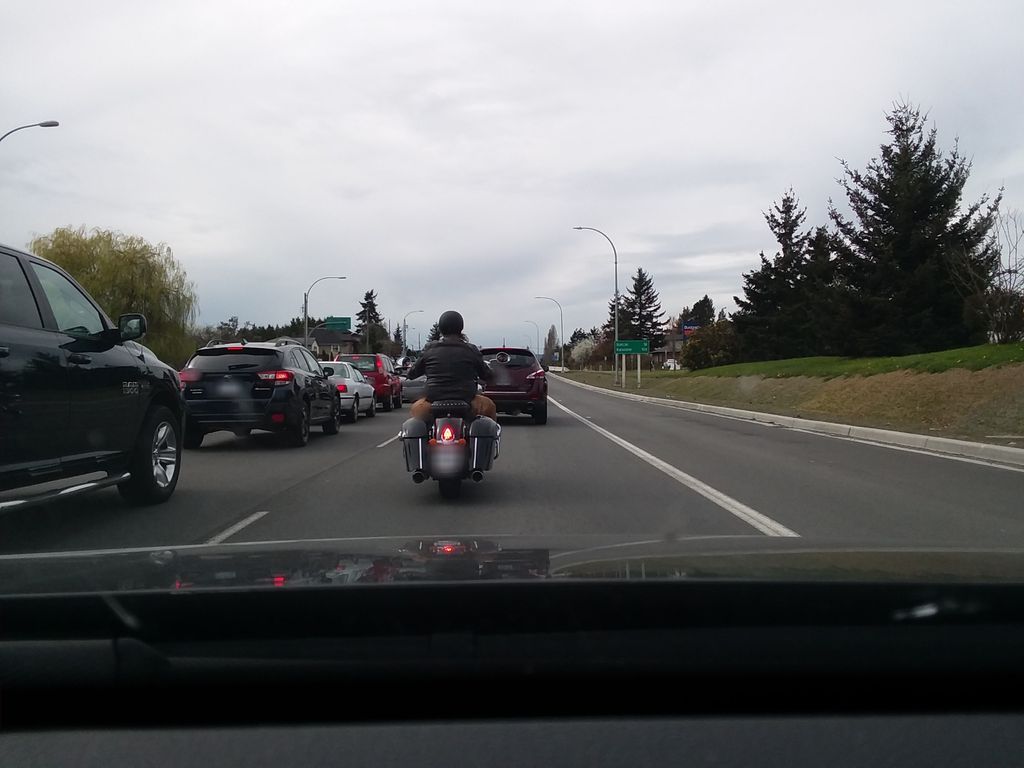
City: victoria